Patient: sex F, age 72
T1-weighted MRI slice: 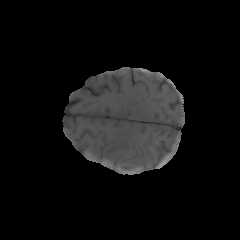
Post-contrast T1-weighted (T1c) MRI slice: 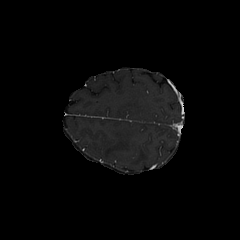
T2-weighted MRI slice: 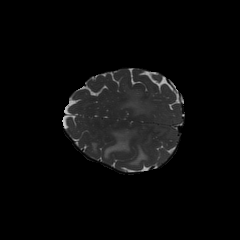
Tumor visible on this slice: yes
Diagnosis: Glioblastoma, IDH-wildtype
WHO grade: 4